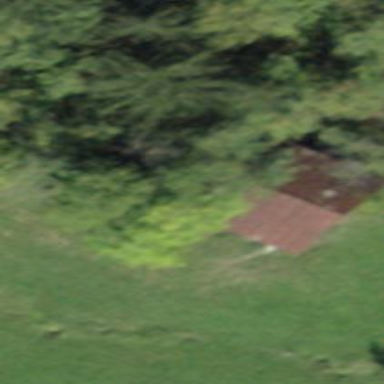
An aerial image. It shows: Rural barn.